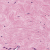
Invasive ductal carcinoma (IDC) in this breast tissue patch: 0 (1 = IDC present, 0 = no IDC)